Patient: sex M, age 45
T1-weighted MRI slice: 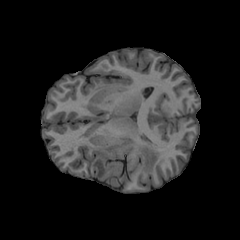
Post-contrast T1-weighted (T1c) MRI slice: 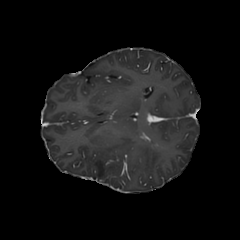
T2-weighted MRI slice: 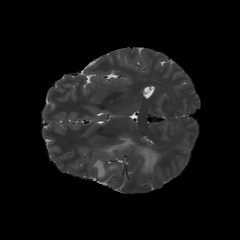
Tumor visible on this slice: yes
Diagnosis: Astrocytoma, IDH-wildtype
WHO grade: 2